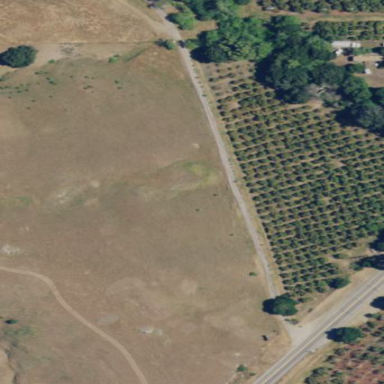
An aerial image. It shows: Orchard.